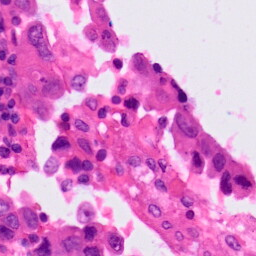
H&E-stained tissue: Lung